Question: I have two arrays which contain times. The first is the state of a device indicating when power was turned on and the second array is time stamps of the actual command issued to the device. See plot below:

The vertical dashed lines indicate power on commands and the blue line represents device state (1= on 0 = off).
What I want to do is create a matrix matching up commands to device responses. The trouble is that they are not 1 for 1. There are redundant commands and extra power cycles (from manual operations ect.). Ideally I would like to pair an un-commanded state change to a NaN in the command column and similarly any redundant commands or commands that don't result in a state change to a NaN in the state column. See sample data and desired output below:
'''
indicatesOn = [1 2 3 4 5];
commandIssue = [1.9 2.8 2.9 4.8 4.9 5.1]
matchedOutput =
NaN 1.0000
1.9000 2.0000
2.8000 NaN
2.9000 3.0000
NaN 4.0000
4.8000 NaN
4.9000 5.0000
5.1000 NaN
'''
So basically the Command times are in Column 1 and Power on is in Column 2. A NaN in the Command column would signify that there was not a preceding command to the change in state (manual operation of device). A NaN in the State/power-on column would signify that the device did not respond to that particular command (either already on or multiple commands were issued).
I started trying to sort this out and got into a mess of for loops and lots of if/else logic and thought there had to be a better way.
Any help is appreciated!
EDIT:
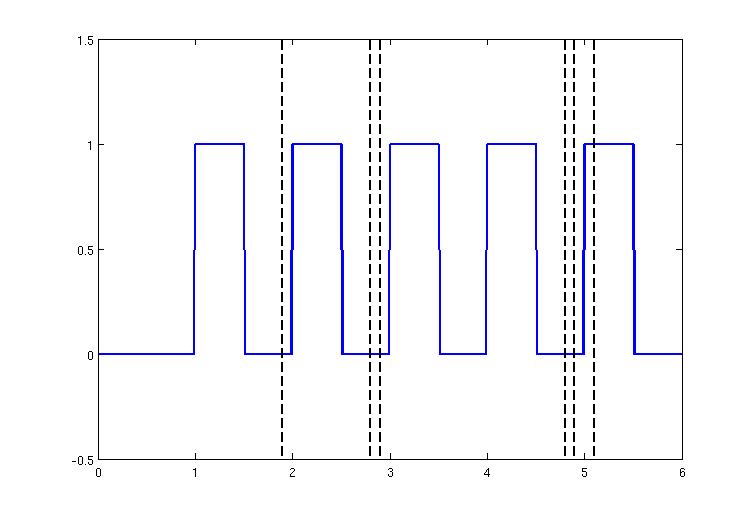
Answer: I took a break, ran a couple miles, then took another crack at it and this is the best I have come up with so far.
'''
indicatesOn = [1 2 3 4 5];
cmdIssue = [1.9 2.8 2.9 4.8 4.9 5.1];
cmdIndex = arrayfun(@(x) find(cmdIssue < x,1,'last'),indicatesOn,'uniformoutput',false);
outState = indicatesOn(:);
outCmd = nan(size(outState));
usedCmds = false(size(cmdIssue(:)));
for k =1:numel(cmdIndex)
if ~isempty(cmdIndex{k})
outCmd(k,1) = cmdIssue(cmdIndex{k});
usedCmds(cmdIndex{k}) = true;
end
end
%Fix duplicate Commands (replace with NaN)
outCmd(diff(outCmd)==0) = NaN;
remCmds = cmdIssue(~usedCmds);
outCmd = [outCmd;remCmds(:)]; %Append remaining unprocessed Cmds
outState = [outState;nan(numel(remCmds),1)]; %Add NaNs to state.
%Sort the output by the min time stamp row-wise
matchedOutput = [outCmd outState];
[temp sortI] = sort(min(matchedOutput,[],2));
matchedOutput = matchedOutput(sortI,:)
'''
Resulting in:
'''
matchedOutput =
NaN 1.0000
1.9000 2.0000
2.8000 NaN
2.9000 4.0000
NaN 3.0000
4.8000 NaN
4.9000 5.0000
5.1000 NaN
'''
If anyone sees any room for improvement or logic holes let me know.